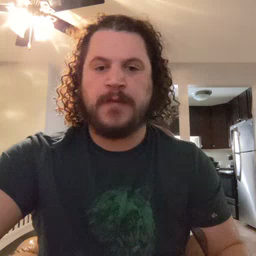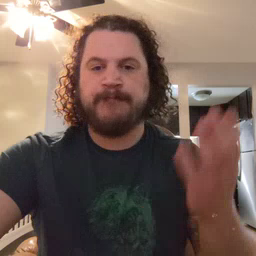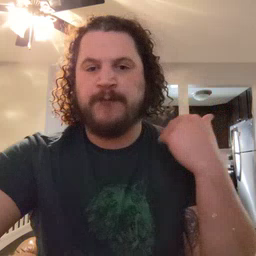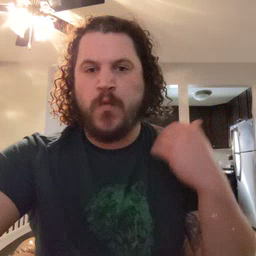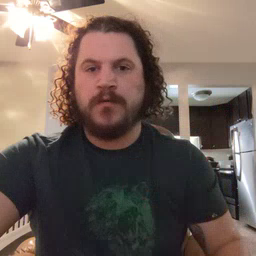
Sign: before